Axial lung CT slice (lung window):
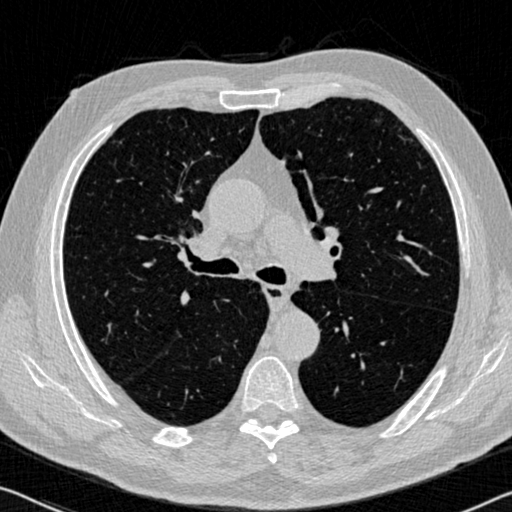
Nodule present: no